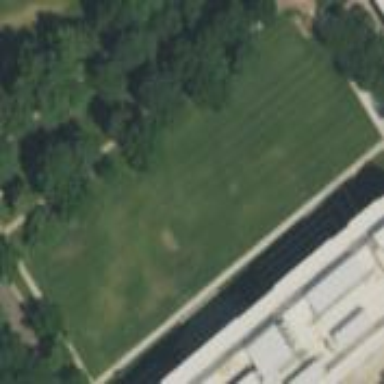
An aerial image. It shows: Park with grassy land.